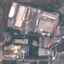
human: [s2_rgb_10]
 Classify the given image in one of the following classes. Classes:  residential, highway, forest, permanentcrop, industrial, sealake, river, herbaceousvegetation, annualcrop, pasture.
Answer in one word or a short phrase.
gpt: Industrial